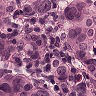
Metastatic tissue present: yes